Aerial crown-view tile of a tropical tree (Barro Colorado Island, Panama), acquired 20241216:
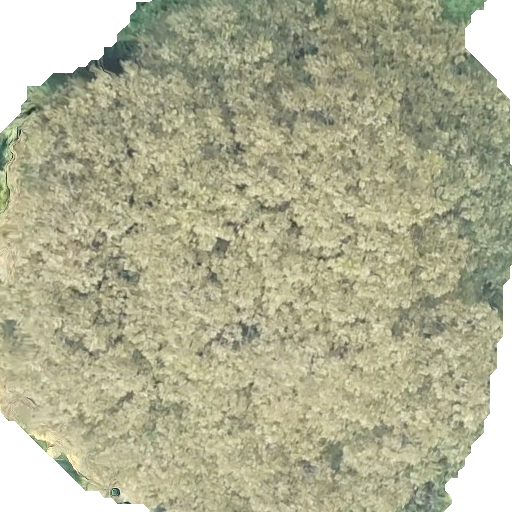
Species: Dipteryx oleifera
GBIF accepted scientific name: Dipteryx oleifera
Crown area: 395.758 m²